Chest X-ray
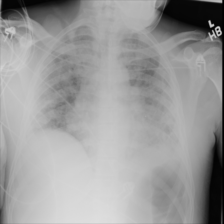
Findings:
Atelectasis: negative
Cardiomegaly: negative
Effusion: negative
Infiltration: positive
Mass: negative
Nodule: negative
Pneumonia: negative
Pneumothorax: negative
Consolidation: positive
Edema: negative
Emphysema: negative
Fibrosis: negative
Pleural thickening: negative
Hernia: negative